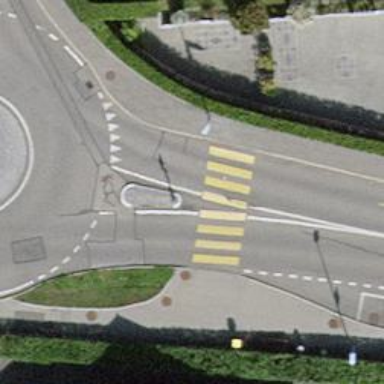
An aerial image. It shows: Marked crossing with traffic island for traffic calming.